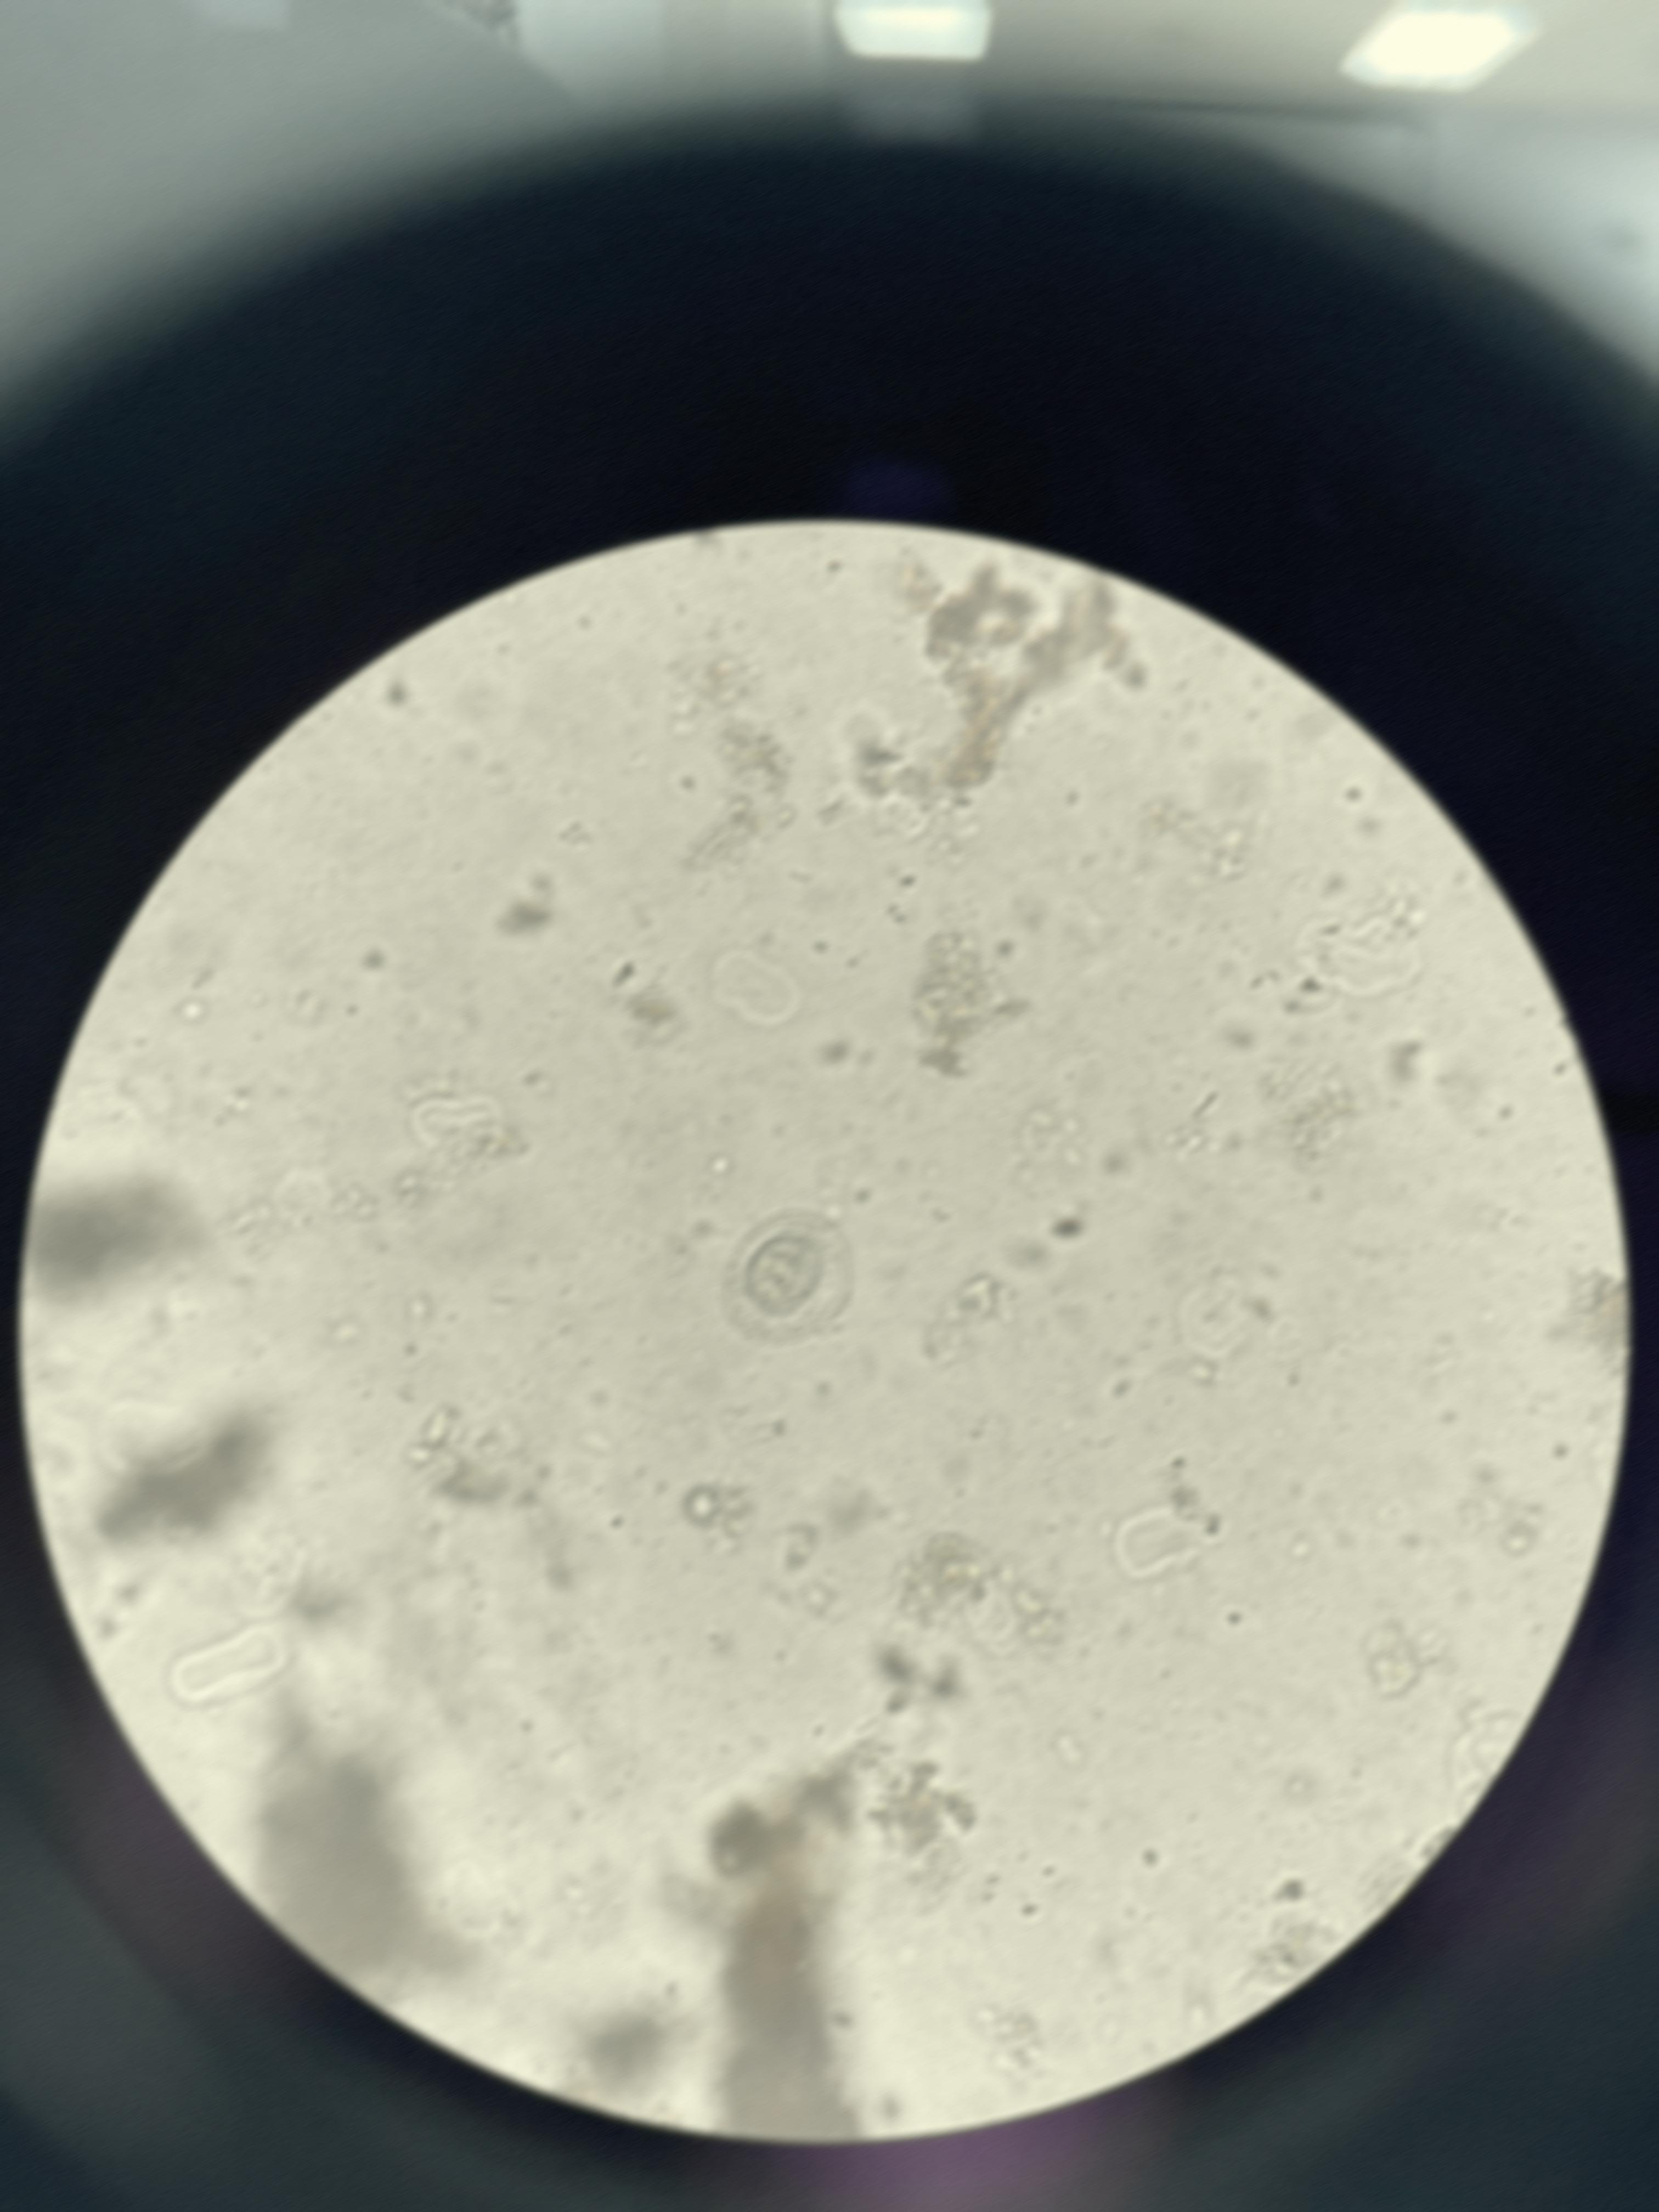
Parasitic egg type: Hymenolepis nana